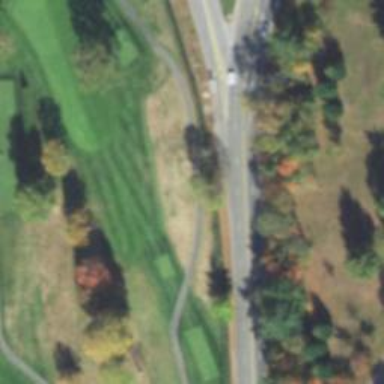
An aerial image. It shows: Path for both roads and golfers.